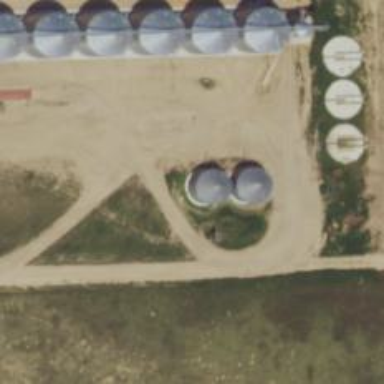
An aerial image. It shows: Silo.